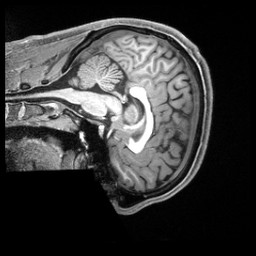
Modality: T1w
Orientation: sagittal
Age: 24
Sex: male
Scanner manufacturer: siemens
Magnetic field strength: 3 T
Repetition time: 2.3 s
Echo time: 0.00229 s